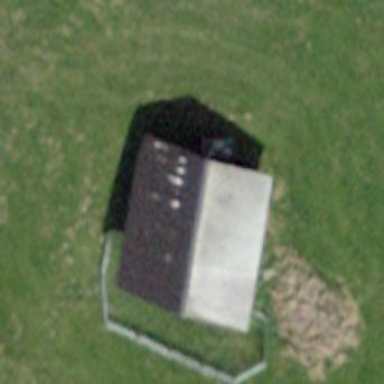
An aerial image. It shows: Barn.